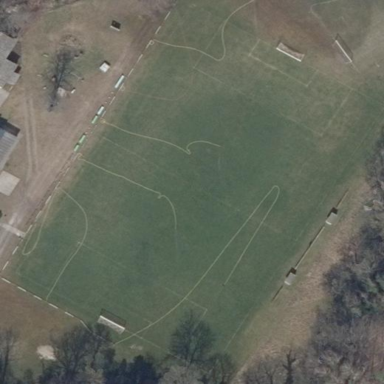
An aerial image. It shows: Soccer pitch for leisure land activities.